Interaction volume radius: 10 \u00c5
Interaction volume height: 35 \u00c5
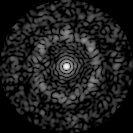
Disorder parameter: 0.7512